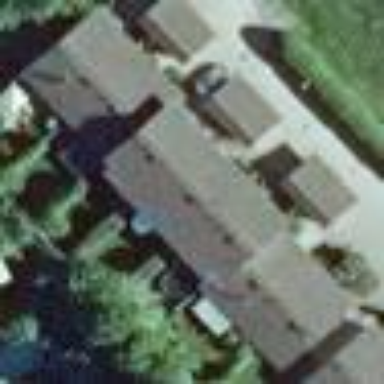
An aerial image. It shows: Terrace building.